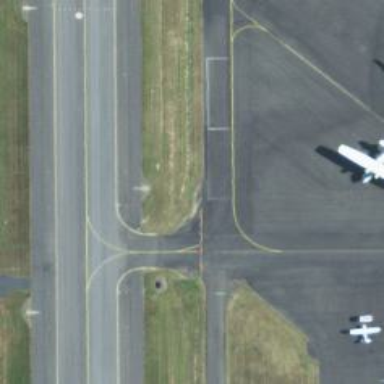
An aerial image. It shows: Image of taxiway at airport.